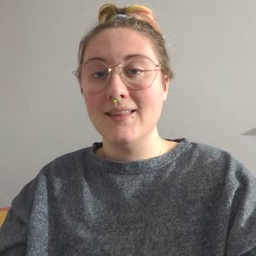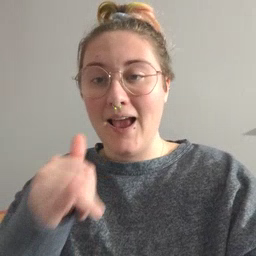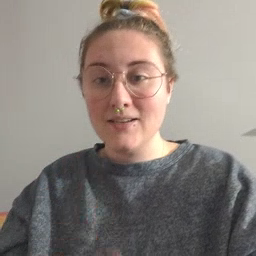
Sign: like